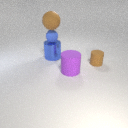
large blue metal cylinder below large brown rubber sphere